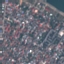
Label: Residential